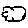
Label: cloud